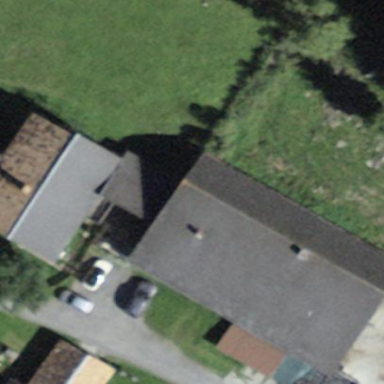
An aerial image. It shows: Building with tile roof.